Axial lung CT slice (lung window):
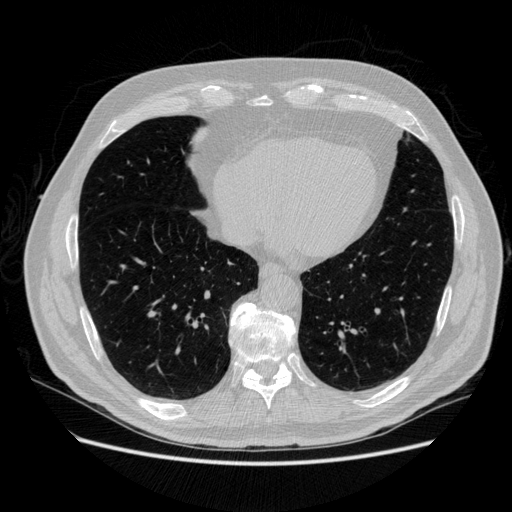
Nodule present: no